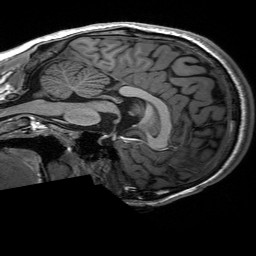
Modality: T1w
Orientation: sagittal
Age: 20
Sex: male
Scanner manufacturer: siemens
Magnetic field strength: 3 T
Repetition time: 2.53 s
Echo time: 0.00227 s